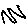
Label: zigzag